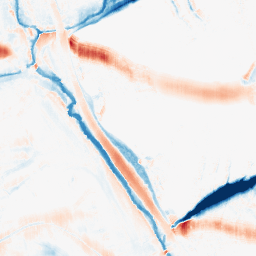
Category: morphological
Decomposition family: morphological_ellipse
Decomposition parameters: operation: average
width: 30
height: 10
Upsampling method: cubic_catmull_rom
Upsampling parameters: scale: 8
Upsampling scale: 8